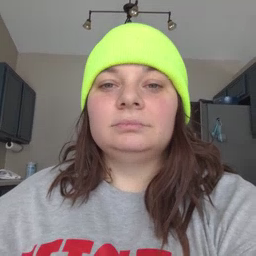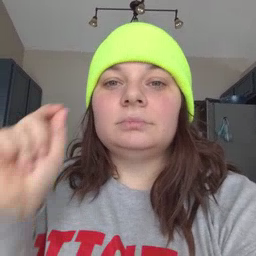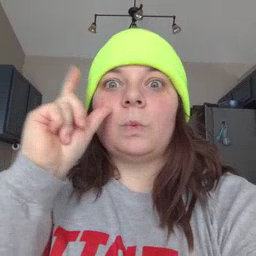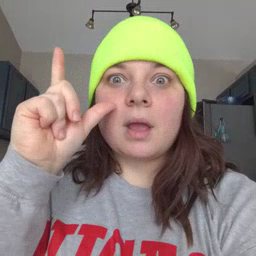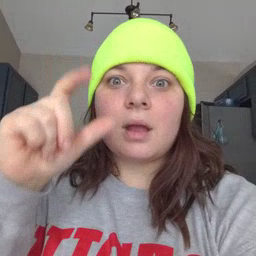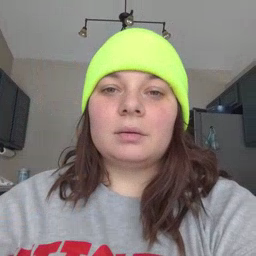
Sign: awake